Aerial crown-view tile of a tropical tree (Barro Colorado Island, Panama), acquired 20250616:
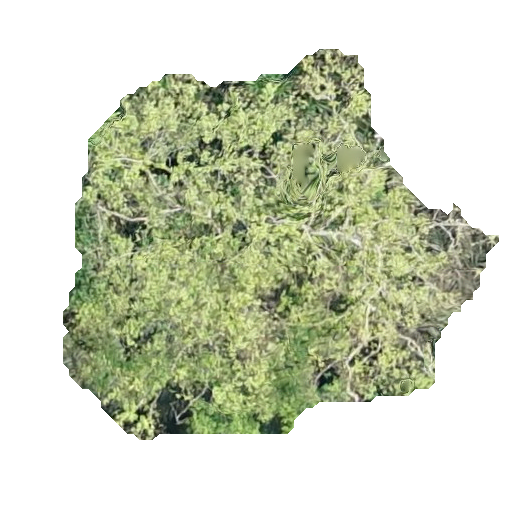
Species: Luehea seemannii
GBIF accepted scientific name: Luehea seemannii
Crown area: 170.905 m²